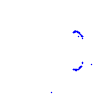
Particle: proton